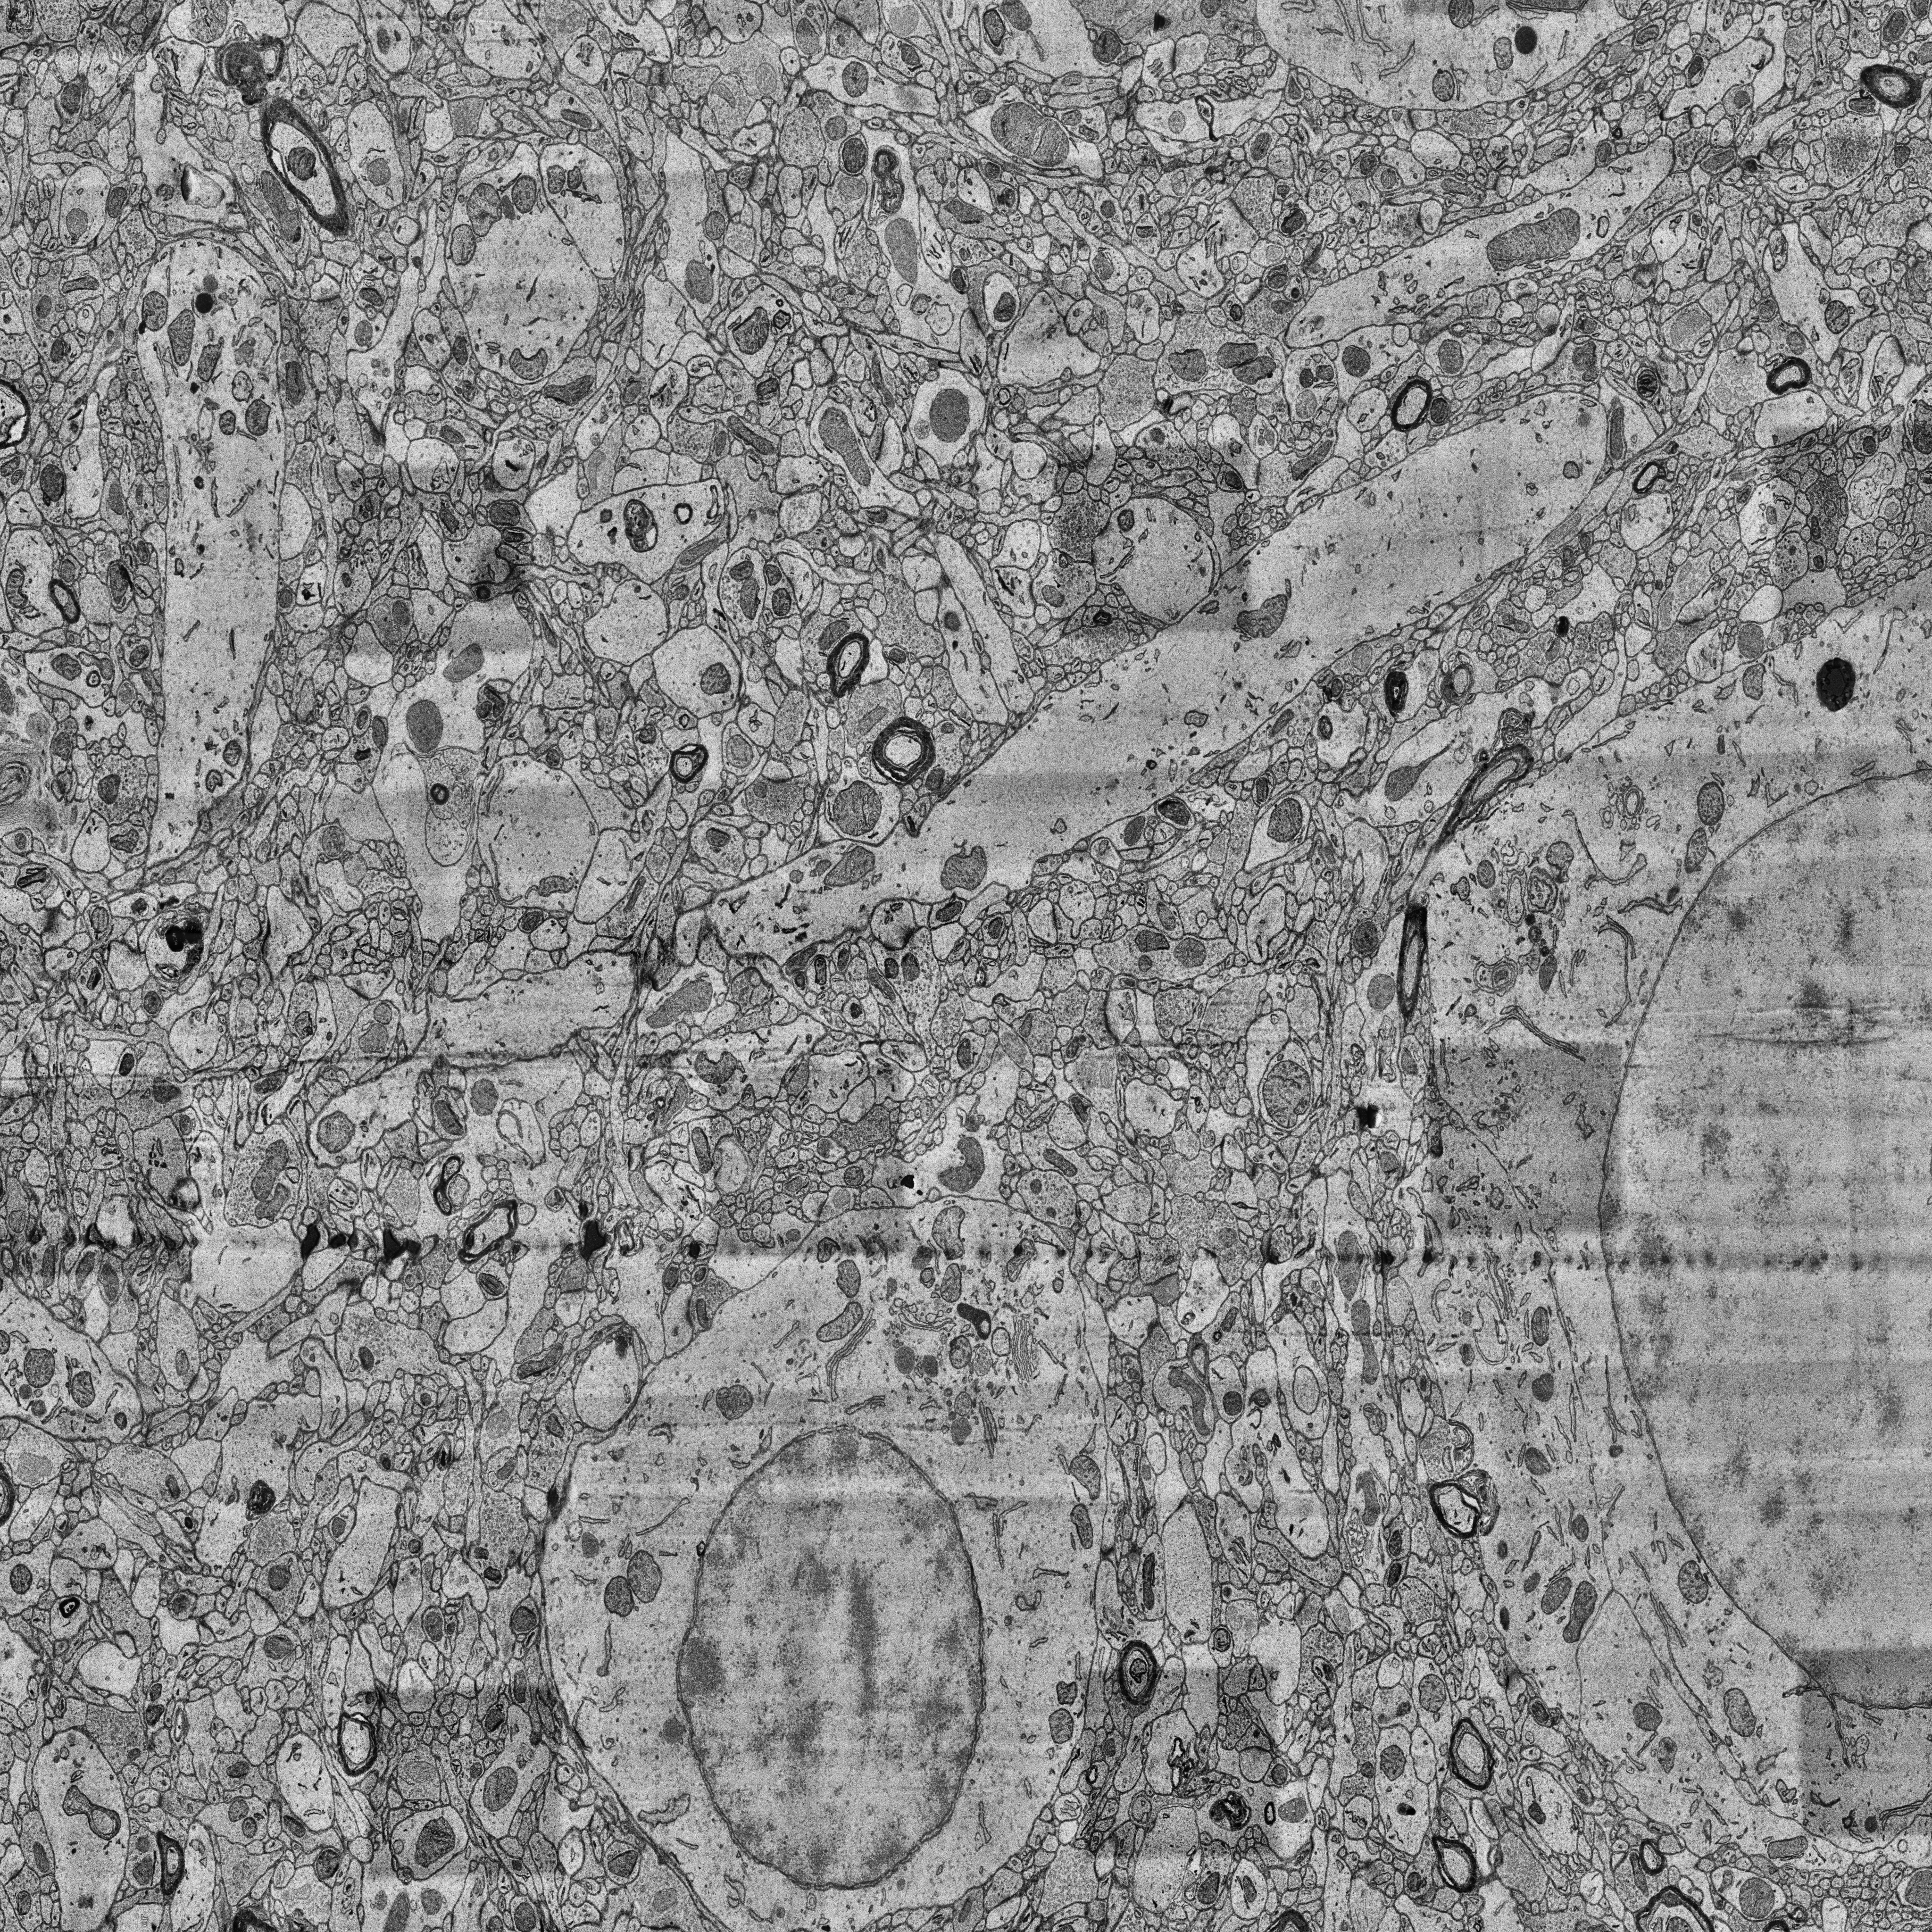
Electron microscopy slice of human cortex tissue
Slice depth (z): 362
Mitochondria instances in slice: 451